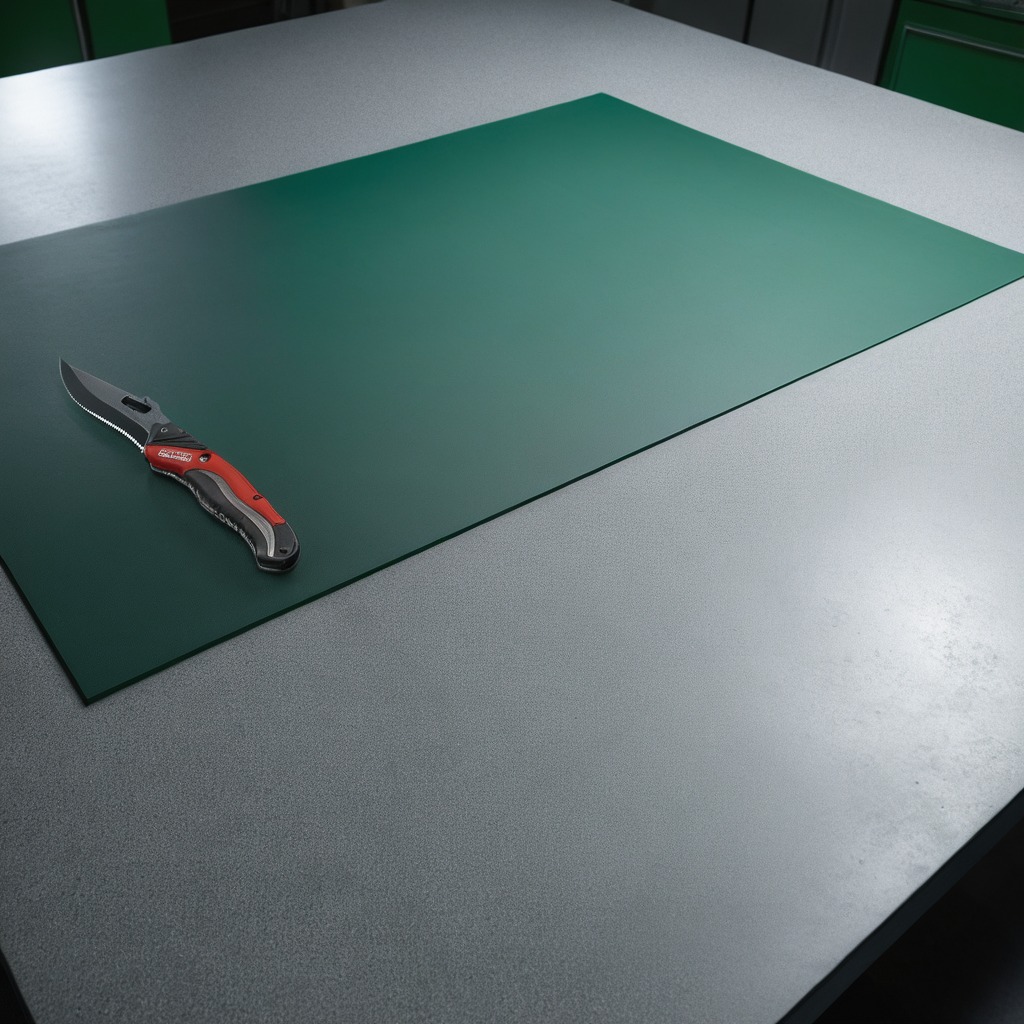
A utility knife lies on a clean granite tabletop covered with a green rubber mat inside a workshop under bright overhead lighting crisp shadows high clarity worn but beneath the mat